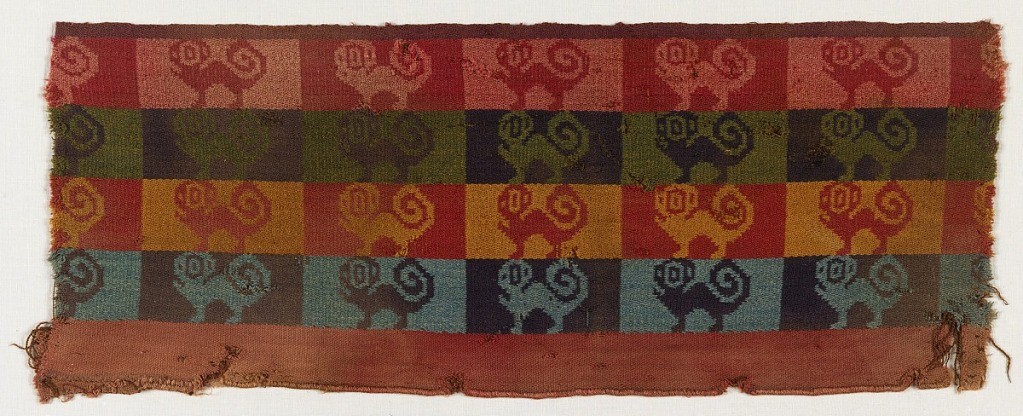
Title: Fragment
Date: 1000–1300
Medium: wool Technique: complementary warps
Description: Reversible fabric, pattern of stylized pumas in rows. Warp-patterned in four bands of two colors each which alternate as the pattern demands: pink and red, green and dark blue, red and yellow, light and dark blue. Each puma stands in profile within a rectangle of the contrasting color. Where band-decoration ends, a singl ered warp, 2-ply S-twisted tightly, interlaces in tabby with the single brown weft, also 2-ply, S-twisted, which it covers entirely. Pattern warps woven in an over 3-under-1 extended tabby, Left band (unpatterned) selvage reinforced with overcasting in red wool thread. Piece probably part of a bag, and is cut off at each end.